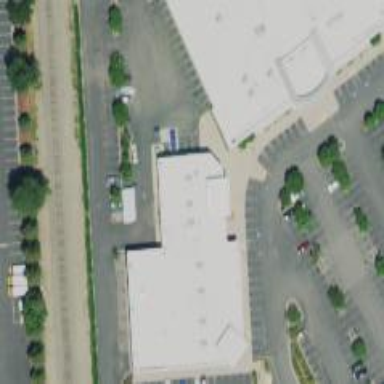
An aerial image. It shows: Parking space is available.